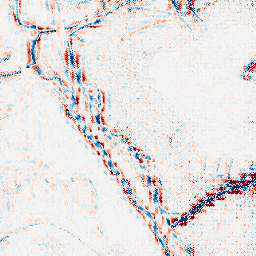
Category: wavelet
Decomposition family: wavelet_reverse_biorthogonal
Decomposition parameters: wavelet: rbio1.3
level: 3
Upsampling method: regularized
Upsampling parameters: scale: 4
lambda_reg: 0.1
Upsampling scale: 4